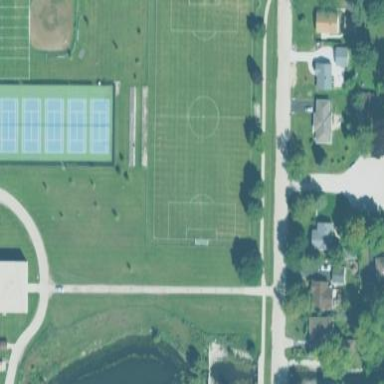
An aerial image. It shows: Soccer pitch for leisureland activities.